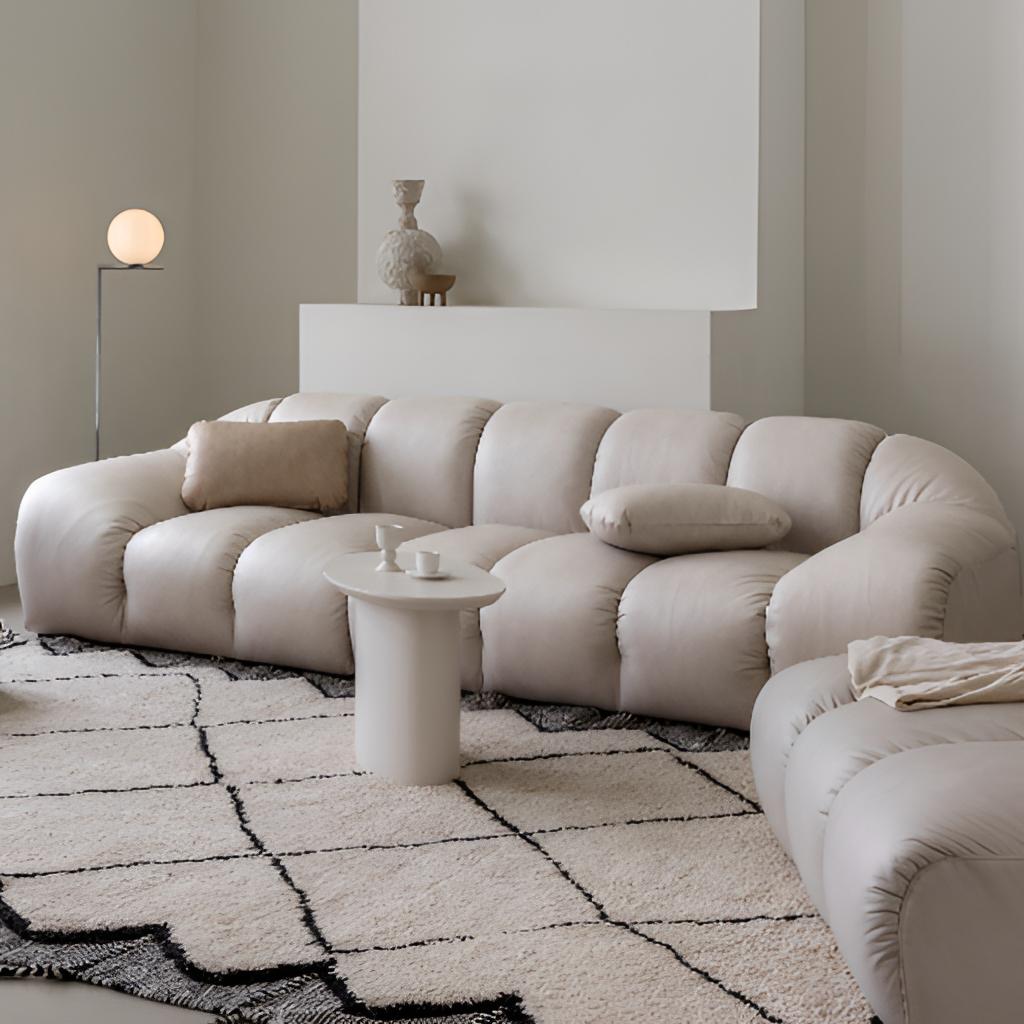
beige fabric sectional sofa, living room, paint wallpaper, with solid pattern, modern, beige carpet flooring, with checkered pattern